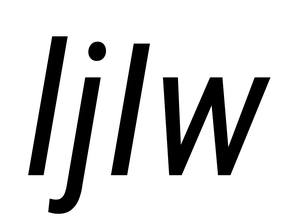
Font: Roboto-Italic_Condensed_Italic